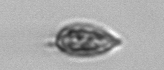
Label: Prorocentrum_triestinum